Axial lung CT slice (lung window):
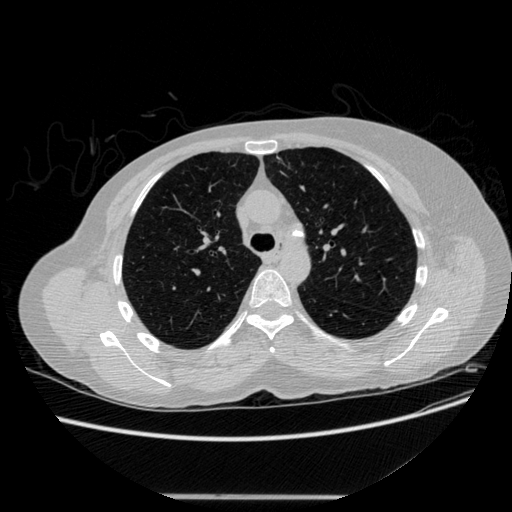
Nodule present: no